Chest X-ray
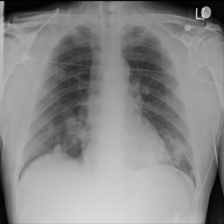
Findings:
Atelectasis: negative
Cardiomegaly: negative
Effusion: negative
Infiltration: negative
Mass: negative
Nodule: positive
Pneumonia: negative
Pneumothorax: negative
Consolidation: negative
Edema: negative
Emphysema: negative
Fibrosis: negative
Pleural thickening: negative
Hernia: negative